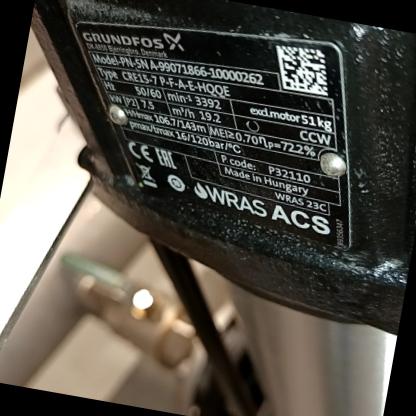
Klasa: tabliczka-znamionowa